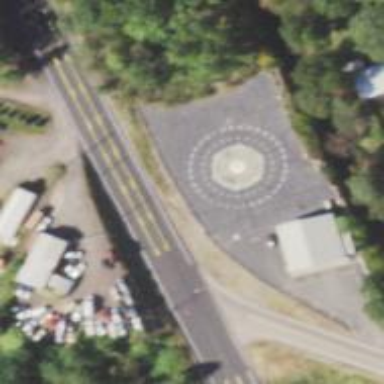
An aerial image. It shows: Image showing helipad at airport.